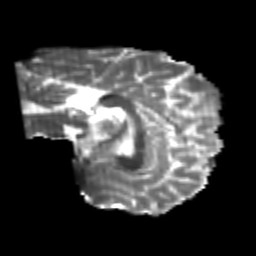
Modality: T2w
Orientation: sagittal
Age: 21
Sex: male
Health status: healthy
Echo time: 0.074 s